Field crop: tomato
Growth stage: 2
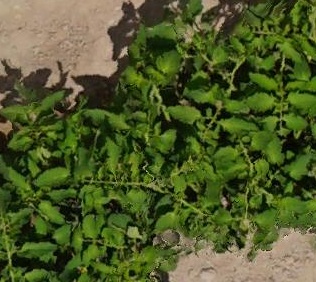
Species: tomato